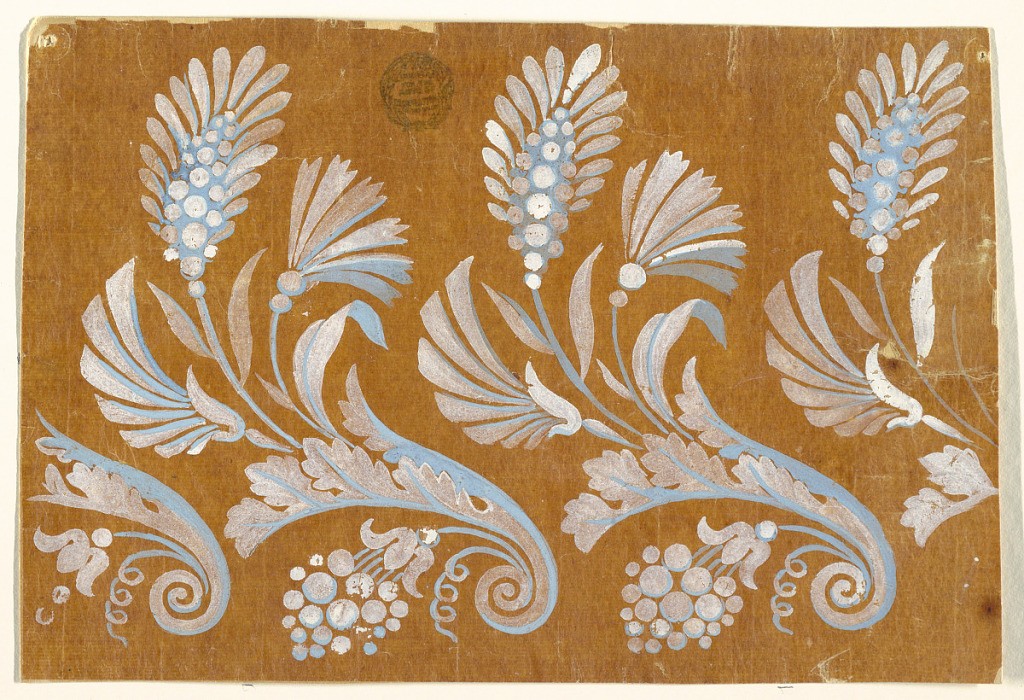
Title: Design for a Woven or Embroidered Horizontal Border of the "Fabrique de St. Ruf"
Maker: Fabrique de Saint Ruf, Lyon, France
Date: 1805-1815
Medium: Brush and light blue and white gouache on glazed tracing paper
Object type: Drawing
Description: Composed of leaf scrolls from which fantastic flower boughs rise and bunches of seeds hang.